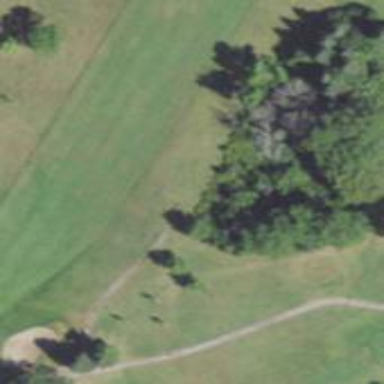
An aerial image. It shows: Rough area on grassy golf course.